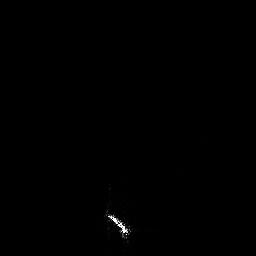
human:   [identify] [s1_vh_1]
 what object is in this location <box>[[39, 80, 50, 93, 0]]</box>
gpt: <ref>1 medium ship at the bottom</ref>